Инженерами была предложена следующая конструкция электромагнитной пушки. На непроводящей плоскости с углом наклона $\alpha$ к горизонту на расстоянии $h$ друг от друга закреплены два не имеющих сопротивления проводника, по которым на скользящих контактах может перемещаться подвижный проводник массой $m$ и сопротивлением (см. рисунок).  Между нижними концами проводников включен источник питания с э.д.с. $\mathcal{E}$ и нулевым внутренним сопротивлением, а система помещена в магнитное поле с индукцией $B$, перпендикулярное наклонной плоскости. Длина ребра плоскости равна $L$, а в начальный момент времени подвижный проводник покоится вблизи источника тока.
Определите минимальное значение э.д.с. $\mathcal{E}_{\min}$, при котором проводник начинает движение вверх по плоскости.
При движении проводника по плоскости со временем устанавливается постоянная сила тока $I_{0}$. Найдите ее, считая что э.д.с. $\mathcal{E} > \mathcal{E}_{\min}$.
При перемещении проводника по плоскости со временем устанавливается постоянная скорость его движения $u_{0}$. Найдите ее, считая, что э.д.с. $\mathcal{E} > \mathcal{E}_{\min}$.
При достаточно больших $L$ движение стержня перед отрывом можно считать установившимся. Тогда заряд $q$, прошедший через источник питания выражается формулой $$ $$ $$ q=C_{1}L+C_{2}. $$ q=C_{1}L+C_{2}. $$ q=C_{1}L+C_{2}. $$ $$ q=C_{1}L+C_{2}. $$ $$ q=C_{1}L+C_{2}. $$ Определите $C_{1}$ и $C_{2}$.
В условиях предыдущего пункта количество теплоты $Q$, выделившееся в проводнике к моменту отрыва, записывается в виде $$ $$ $$ Q=C_{3}L+C_{4}. $$ Q=C_{3}L+C_{4}. $$ Q=C_{3}L+C_{4}. $$ $$ Q=C_{3}L+C_{4}. $$ $$ Q=C_{3}L+C_{4}. $$ Определите $C_{3}$ и $C_{4}$. : .
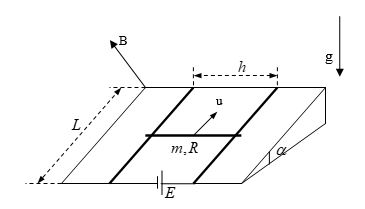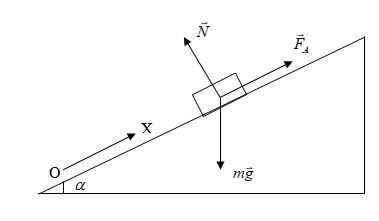
Определите минимальное значение э.д.с. $\mathcal{E}_{\min}$, при котором проводник начинает движение вверх по плоскости.
Решение: Силы, действующие на проводник изображены на рисунке.  Это — сила тяжести $m\vec{g}$, сила Ампера $\vec{F}_{A}$ и сила реакции со стороны плоскости $\vec{N}$.Уравнение движения (второй закон Ньютона) подвижного проводника в проекции на ось $OX$ имеет вид$$ma=F_{A}-mg\sin\alpha. \ (2.1)$$Сила Ампера вычисляется по формуле$$F_{A}=BIh. \ (2.2)$$В момент начала движения должно быть $a \ge 0$ и закон Ома дает$$I=\frac{\mathcal{E}_{\min}}{R}, \ (2.3)$$откуда$$\mathcal{E}_{\min}=\frac{mgR\sin\alpha}{Bh}. \ (2.4)$$
Ответ: $$\mathcal{E}_{\min}=\frac{mgR\sin\alpha}{Bh}. $$

При движении проводника по плоскости со временем устанавливается постоянная сила тока $I_{0}$. Найдите ее, считая что э.д.с. $\mathcal{E} > \mathcal{E}_{\min}$.
Решение: Сила тока будет установившейся лишь в том случае, когда ускорение проводника будет равно нулю. Тогда из (2.1) и (2.2) получим$$I_{0}=\frac{mg\sin\alpha}{Bh}. \ (2.5)$$
Ответ: $$I_{0}=\frac{mg\sin\alpha}{Bh}. $$

При перемещении проводника по плоскости со временем устанавливается постоянная скорость его движения $u_{0}$. Найдите ее, считая, что э.д.с. $\mathcal{E} > \mathcal{E}_{\min}$.
Решение: Сила тока $I$ в подвижном проводнике определяется законом Ома$$I=\frac{\mathcal{E}+\mathcal{E}_{ind}}{R}. \ (2.6)$$Здесь $\mathcal{E}_{ind}$ — это э.д.с. электромагнитной индукции, вызванная изменением магнитного потока и равная$$\mathcal{E}_{ind}=-\frac{d\Phi}{dt}=-B\frac{dS}{dt}=-Bh\frac{dx}{dt}=-Bhu, \ (2.7)$$где $u$ — скорость движения подвижного стержня по плоскости. Из (2.6) и (2.7) получаем$$I=\frac{\mathcal{E}-Bhu}{R}. \ (2.8)$$В установившемся режиме сила тока $I=I_{0}$, тогда из (2.5) и (2.8) следует$$u_{0}=\frac{\mathcal{E}}{Bh}-\frac{mgR\sin\alpha}{B^{2}h^{2}}. \ (2.9)$$
Ответ: $$u_{0}=\frac{\mathcal{E}}{Bh}-\frac{mgR\sin\alpha}{B^{2}h^{2}}.$$

При достаточно больших $L$ движение стержня перед отрывом можно считать установившимся. Тогда заряд $q$, прошедший через источник питания выражается формулой  $$  q=C_{1}L+C_{2}.  $$  Определите $C_{1}$ и $C_{2}$.
Решение: Из соотношений (2.1) и (2.2) следует$$m\Delta u=BIh\Delta t-mg\Delta t\sin\alpha. \ (2.10)$$Учитывая, что $\Delta q=I\Delta t$, из (2.10) находим$$mu_{0}=Bhq-mg\tau \sin\alpha, \ (2.11)$$где $\tau$ — время движения по плоскости.Умножая (2.8) на $\Delta t$ и учитывая что $u=\Delta x/\Delta t$, находим$$\Delta q=\frac{\mathcal{E} \Delta t-Bh\Delta x}{R}. \ (2.12)$$Из (2.12) получаем$$q=\frac{\mathcal{E}\tau-BhL}{R}. \ (2.13)$$Из (2.11) и (2.13) находим$$q=\frac{m(\mathcal{E}^{2}Bh-mg\mathcal{E}R\sin\alpha+B^{3}h^{3}Lg\sin\alpha)}{B^{2}h^{2}(B\mathcal{E}h-mgR\sin\alpha)}. \ (2.14)$$Отсюда получается ответ$$C_{1}=\frac{mBhg\sin\alpha}{(B\mathcal{E}h-mgR\sin\alpha)}, \quad C_{2}=\frac{m \mathcal{E}}{B^{2}h^{2}}.$$
Ответ: $$C_{1}=\frac{mBhg\sin\alpha}{(B\mathcal{E}h-mgR\sin\alpha)}, \quad C_{2}=\frac{m \mathcal{E}}{B^{2}h^{2}}.$$

В условиях предыдущего пункта количество теплоты $Q$, выделившееся в проводнике к моменту отрыва, записывается в виде  $$  Q=C_{3}L+C_{4}.  $$  Определите $C_{3}$ и $C_{4}$.
Решение: Источник тока совершает работу$$A=\mathcal{E}q, \ (2.15)$$а проводник приобретает кинетическую энергию$$E_{kin}=\frac{mu^{2}_{0}}{2} \ (2.16)$$и потенциальную$$E_{pot}=mgL\sin\alpha. \ (2.17)$$Из закона сохранения энергии$$A=E_{kin}+E_{pot}+Q, \ (2.18)$$откуда$$Q=\frac{m\mathcal{E}(\mathcal{E}^{2}Bh-mg\mathcal{E}R\sin\alpha+B^{3}h^{3}Lg\sin\alpha)}{B^{2}h^{2}(B\mathcal{E}h-mgR\sin\alpha)}-mgL\sin\alpha-\frac{m}{2}\left(\frac{\mathcal{E}}{Bh}-\frac{mgR\sin\alpha}{B^{2}h^{2}}\right)^{2}. \ (2.19)$$Таким образом, получается ответ$$C_{3}=\frac{m^{2}g^{2}R\sin^{2}\alpha}{(B\mathcal{E}h-mgR\sin\alpha)}, \quad C_{4}=\frac{m\mathcal{E}^{2}}{B^{2}h^{2}}-\frac{m}{2}\left(\frac{\mathcal{E}}{Bh}-\frac{mgR\sin\alpha}{B^{2}h^{2}}\right)^{2}.$$
Ответ: $$C_{3}=\frac{m^{2}g^{2}R\sin^{2}\alpha}{(B\mathcal{E}h-mgR\sin\alpha)}, \quad C_{4}=\frac{m\mathcal{E}^{2}}{B^{2}h^{2}}-\frac{m}{2}\left(\frac{\mathcal{E}}{Bh}-\frac{mgR\sin\alpha}{B^{2}h^{2}}\right)^{2}.$$
Темы:
T, Жаутыковские